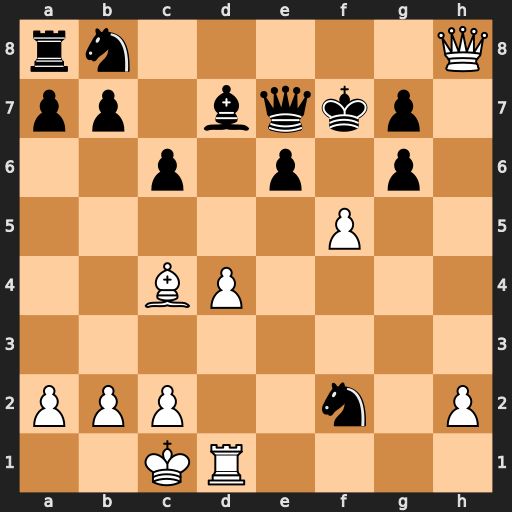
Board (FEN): rn5Q/pp1bqkp1/2p1p1p1/5P2/2BP4/8/PPP2n1P/2KR4
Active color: w
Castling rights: -
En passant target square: -
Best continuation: fxg6+ Kxg6 Rg1+